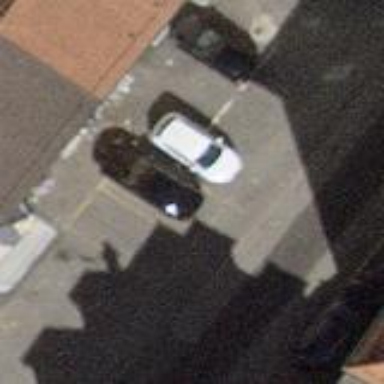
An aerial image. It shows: Street side parking area.